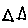
Label: triangle